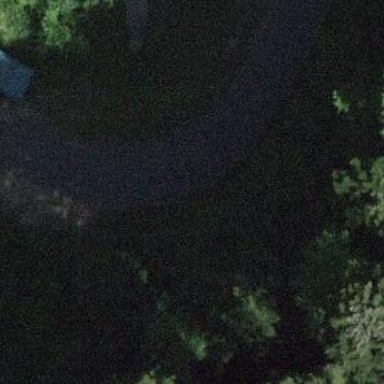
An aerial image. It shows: Unclassified road.